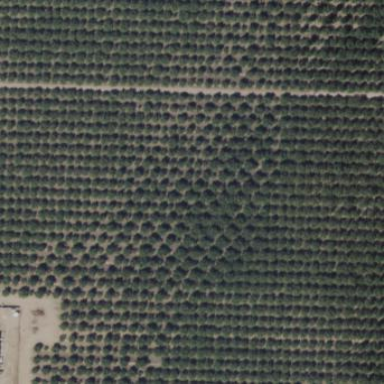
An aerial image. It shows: Orchard filled with almond trees.